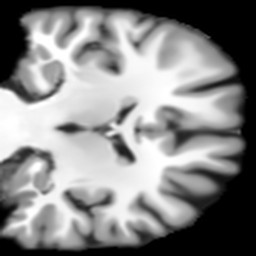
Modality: T1w
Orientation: coronal